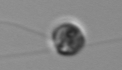
Label: flagellate_morphotype1